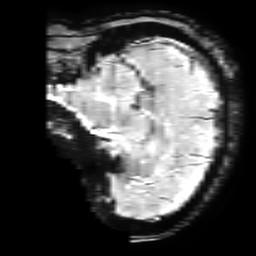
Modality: T2starw
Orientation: sagittal
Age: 35
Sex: female
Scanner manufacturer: ge
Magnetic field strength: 3 T
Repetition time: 0.65 s
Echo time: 0.02 s